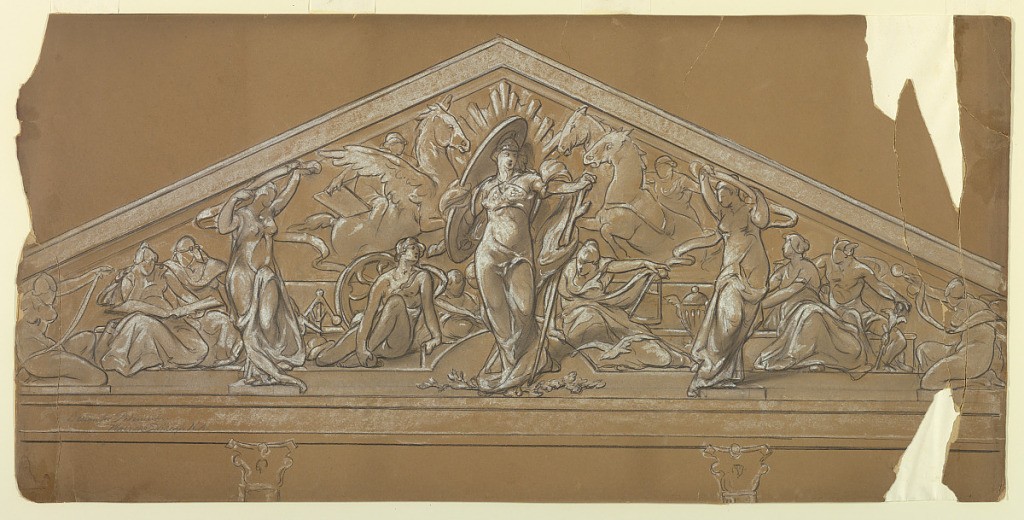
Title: Industry and Commerce (Design for Pediment)
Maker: Walter Shirlaw, American, b. Scotland, 1838–1909
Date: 1875–80
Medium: Black crayon, white chalk on brown cardboard
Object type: Drawing
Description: Athena stands in the center, flanked by seated figures. At left, a rider upon a winged horse; at right, two horses of a chariot. On the lateral corners, standing women with scrolls and groups of two seated and one kneeling figure. The seated figures represent two women studying from a book, at left; a woman and Mercurius, at right. The pediment supportedby two sketched capitols.